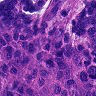
Metastatic tissue present: yes